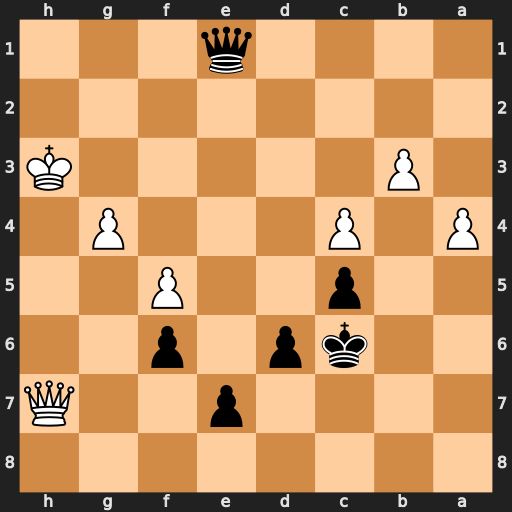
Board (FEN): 8/4p2Q/2kp1p2/2p2P2/P1P3P1/1P5K/8/4q3
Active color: b
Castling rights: -
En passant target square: -
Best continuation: Qh1+ Kg3 Qxh7